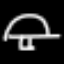
Label: mushroom